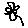
Label: flower